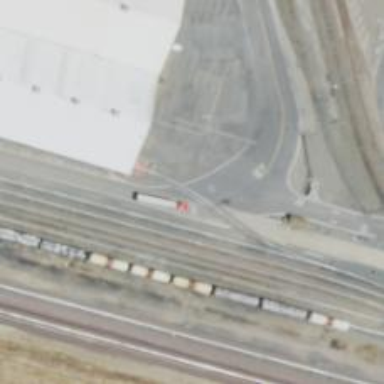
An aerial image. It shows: Level crossing along the railway.